Question: You can see my problem on the image here:

When I minimized my website, I discovered that my contents flows over my navigation when I use the vertical scroll bar.
I know I could just use a z-index to make it go behind. But I want to be able to scroll to the right and see the rest of the page to the right, without scrolling the "content".
Right now, this is only run locally. So I can't give you a link to the page.
Here's the stripped HTML:
'''
<div id="main-wrapper">
<div id="menu-wrapper">
<div id="logo">
<a href="index.html">
</a>
</div>
<div id="nav">
</div>
</div>
<div id="content-wrapper">
<div id="sub-content">
</div>
</div>
'''
And the CSS for the menu and content area:
'''
#menu-wrapper
{
position: fixed;
width: 223px;
height: 100%;
}
#content-wrapper
{
width: 698px;
min-height: 500px;
position: absolute;
left: 223px;
top: 41px;
}
'''
I hope that you can help me out, and please let me know if you need any more information
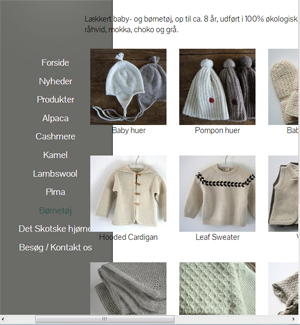
Answer: 'position: fixed' will make your ellement 'follow' you on page that's why the text is overlapping your left bar.
Anyway, the following should work as you want:
'''
#menu-wrapper {
position: fixed;
width: 223px;
height: 100%;
z-index: 999;
}
#content-wrapper {
width: 698px;
min-height: 500px;
padding-top: 41px;
margin-left: 223px;
}
'''
I would still set that z-index in case the user has javascript disabled. Let the content hide under the menu. Best solution in worst case scenario.
Make sure you have jquery loaded. If not, add this into your header:
'''
<script src="//code.jquery.com/jquery-1.10.2.js"></script>
'''
Now add this just before '</body>':
'''
$( document ).ready(function() {
$(window).scroll(function() {
$('#menu-wrapper').css({'position' : 'absolute', 'top': $(window).scrollTop()});
});
});
'''
Here is a <URL> for better demonstration.